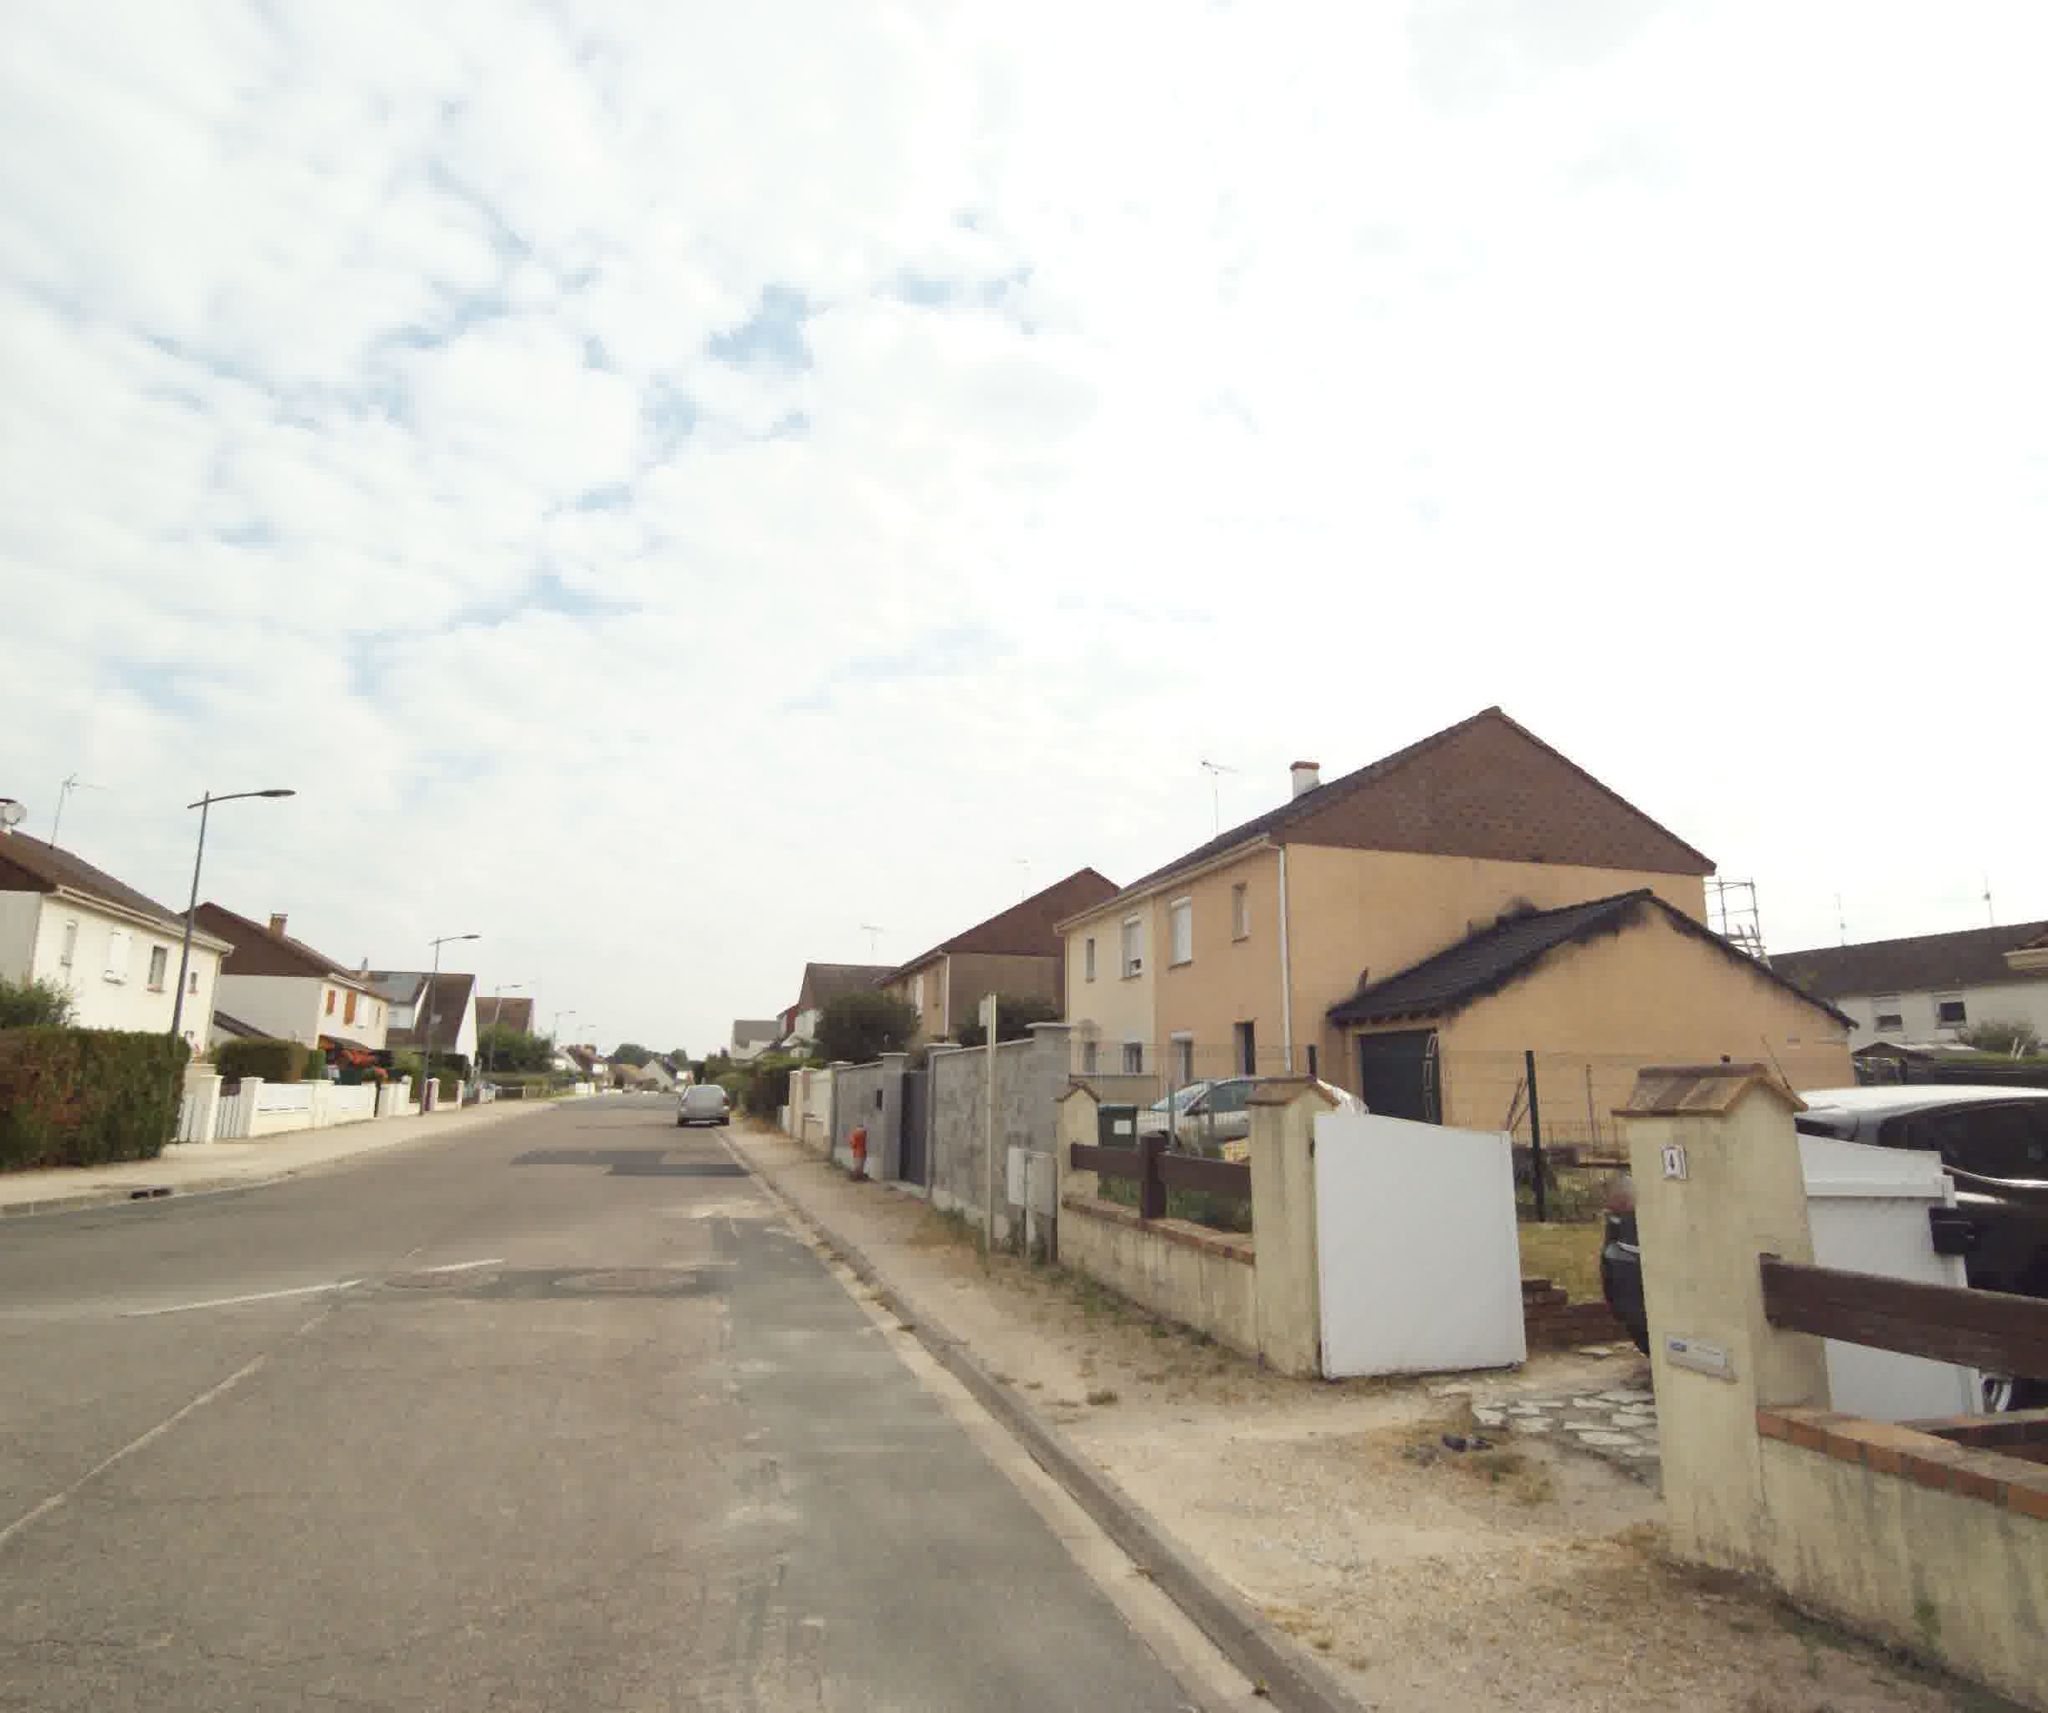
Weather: cloudy
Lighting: day
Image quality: good
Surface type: driving surface
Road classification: residential, footway, path
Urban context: urban centre
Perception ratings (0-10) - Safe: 4.49, Lively: 3.41, Beautiful: 2.85, Boring: 4.09, Depressing: 7.43, Wealthy: 5.27